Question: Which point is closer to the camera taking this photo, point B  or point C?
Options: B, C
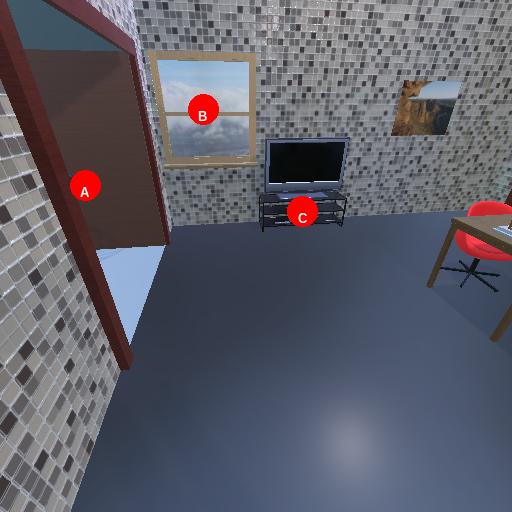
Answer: B